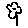
Label: flower